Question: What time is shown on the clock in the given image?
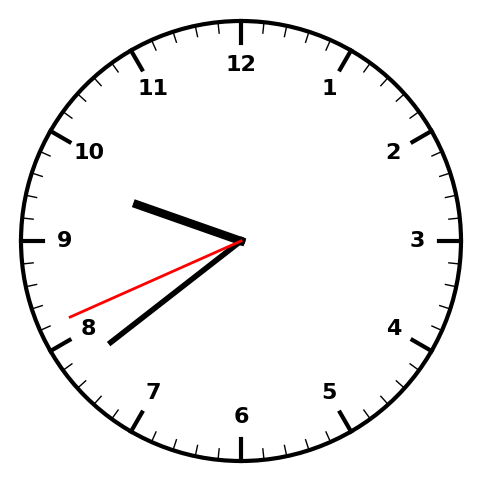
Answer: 09:38:41